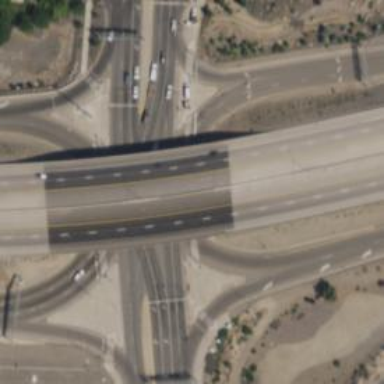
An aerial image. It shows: Asphalt surface motorway link with sidewalk on the left.